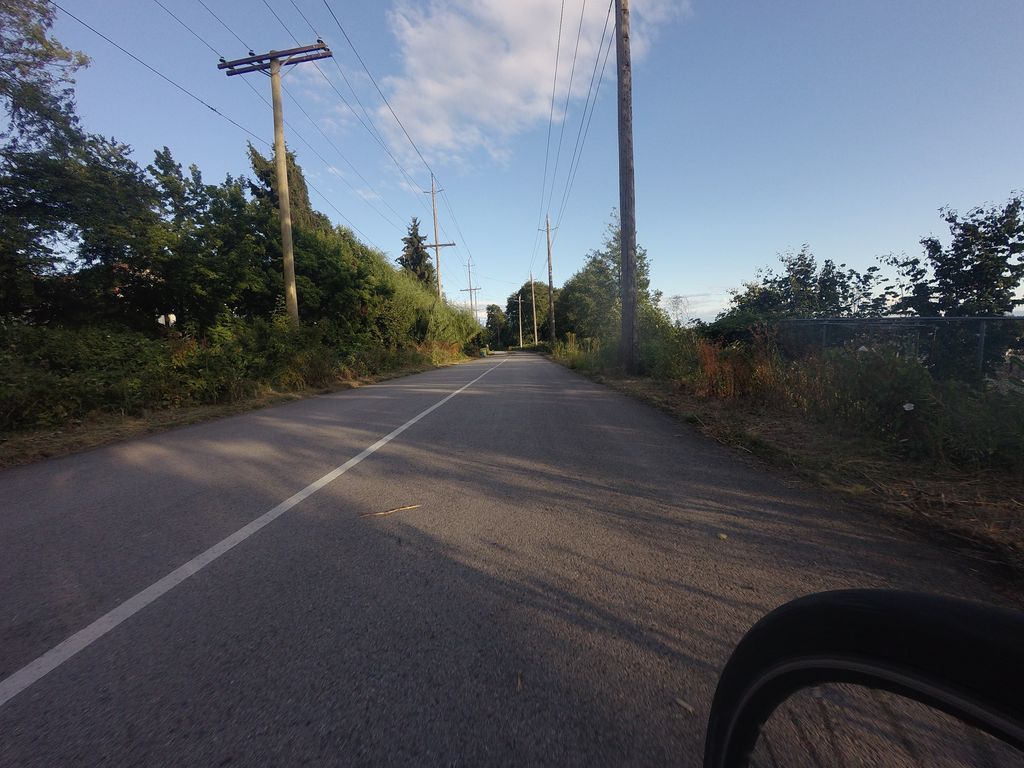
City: vancouver